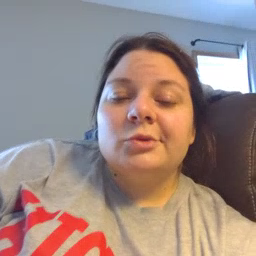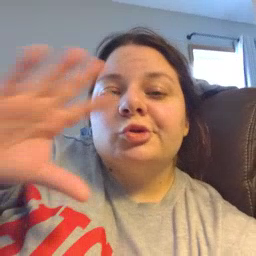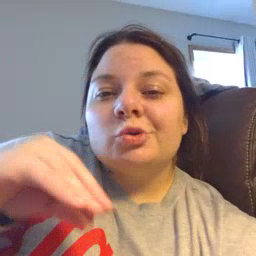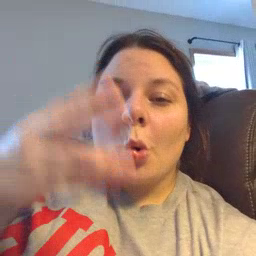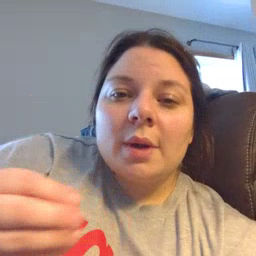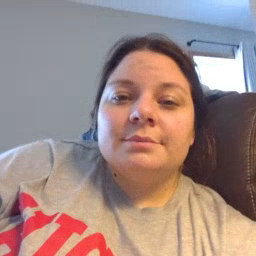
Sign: story